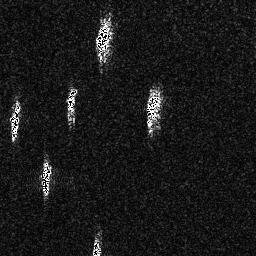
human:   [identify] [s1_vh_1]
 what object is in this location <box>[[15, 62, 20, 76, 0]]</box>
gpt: <ref>1 small ship at the left</ref>